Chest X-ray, PA view. Patient: 54 years old, sex M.
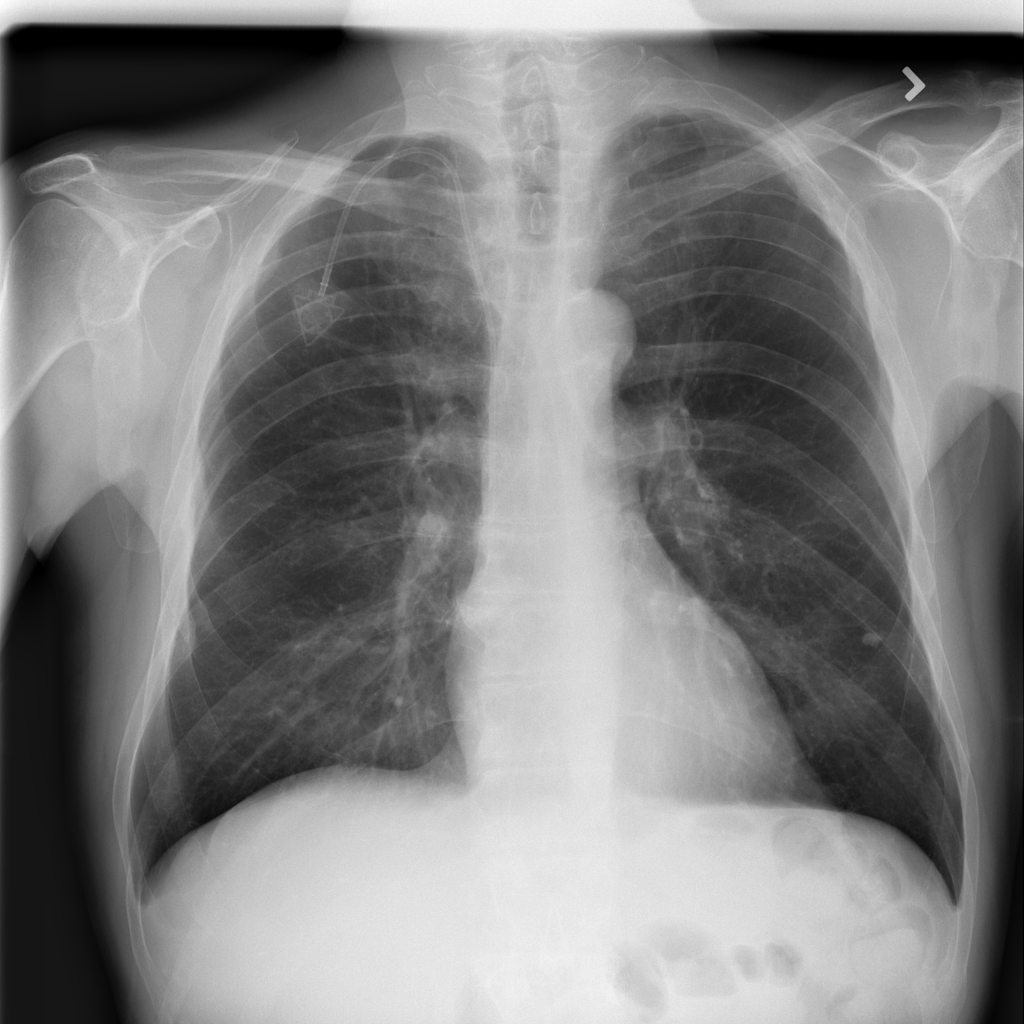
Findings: No Finding